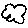
Label: cloud